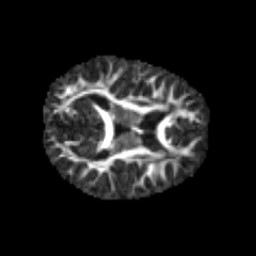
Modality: FA
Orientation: axial
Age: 6
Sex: male
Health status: healthy